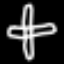
Label: airplane